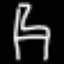
Label: chair